八年级 · 解析几何
如图, 一次函数 $y=a x+b$ 的图象与反比例函数的图象交于 $A(-4,2), B(2, n)$ 两点, 且与 $x$ 轴交于点 $C$.

(1)求这两个函数的解析式;

(2)求 $\triangle A O B$ 的面积;

(3)根据图象写出一次函数的值小于反比例函数的值 $x$ 的取值范围.

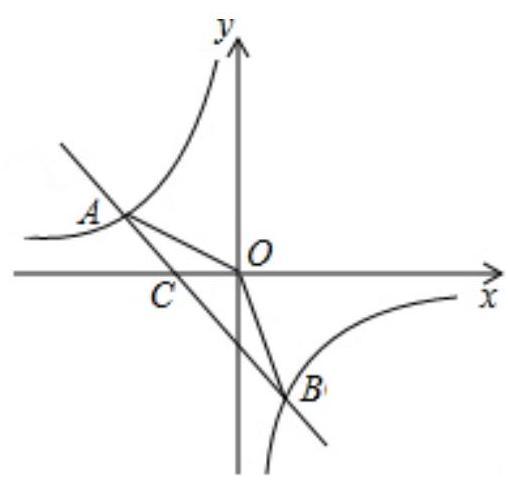
答案: 解：(1)设反比例函数的解析式为: $y=\frac{k}{x}$,

$\because A(-4,2)$

$\therefore k=x y=-4 \times 2=-8$,

$\therefore$ 反比例函数的解析式为: $y=-\frac{8}{x}$,

$\because B(2, n)$,

$\therefore n=-\frac{8}{2}=-4$,

$\therefore B(2,-4)$,

设一次函数的解析式为: $y=m x+n$,

$\left\{\begin{array}{l}-4 m+n=2 \\ 2 m+n=-4\end{array}\right.$

解得: $\left\{\begin{array}{l}m=-1 \\ n=-2\end{array}\right.$,

$\therefore$ 一次函数的解析式为: $y=-x-2$;

(2) 一次函数与 $x$ 轴的交点坐标为: $(-2,0)$,

$\therefore S_{\triangle A O B}=S_{\triangle A O C}+S_{\triangle B O C}=\frac{1}{2} \times 2 \times 2+\frac{1}{2} \times 2 \times 4=6$;

(3)一次函数的值小于反比例函数的值 $x$ 的取值范围为: $-4<x<0$ 或 $x>2$.